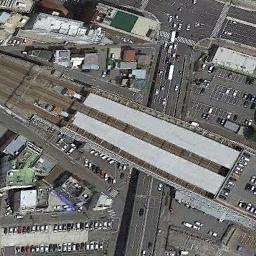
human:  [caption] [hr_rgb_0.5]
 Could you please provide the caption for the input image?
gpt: The railway station is next to some buildings and the parking lot .

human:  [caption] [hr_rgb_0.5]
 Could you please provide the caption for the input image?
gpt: The railway station has some railways, Two striped buildings and some parking lots and a road is under the railways .

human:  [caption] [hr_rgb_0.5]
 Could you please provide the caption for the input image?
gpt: Many buildings are beside the railway station .

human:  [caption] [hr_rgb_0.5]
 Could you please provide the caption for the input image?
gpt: There is a large, Well-equipped railway station in the city .

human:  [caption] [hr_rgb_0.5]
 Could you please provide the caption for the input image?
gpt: There are many cars at parking lots around the railway station .